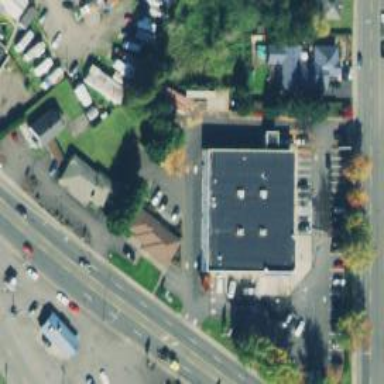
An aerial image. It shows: Pharmacy providing healthcare services.